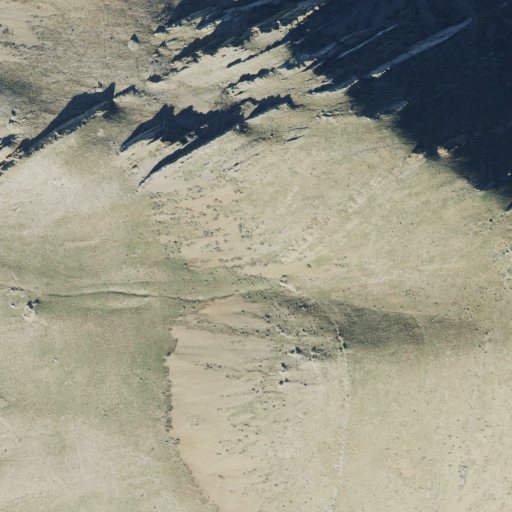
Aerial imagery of cape in Utah named Lake Point containing shrub, grassland, and evergreen forest